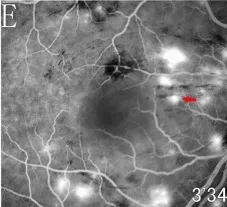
Fundus photograph, FFA and SD-OCT of the right eye. (C-F) FFA showed multifocal sites of patchy hyperfluorescence in the early phase, with leakage during the entire imaging process describing elschnig spots, and blockage from the cotton wool spots.
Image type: ophthalmic_imaging (ophthalmic_angiography)